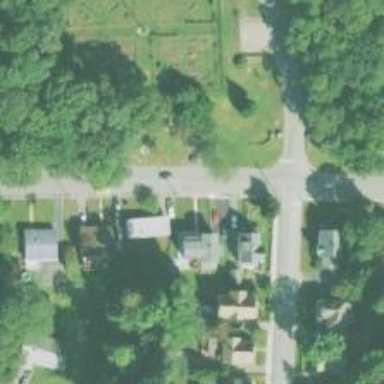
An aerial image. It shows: Residential driveway used as service road.